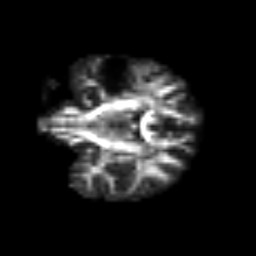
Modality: FA
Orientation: coronal
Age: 59
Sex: female
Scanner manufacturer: siemens
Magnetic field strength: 3 T
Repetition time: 3.2 s
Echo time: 0.081 s